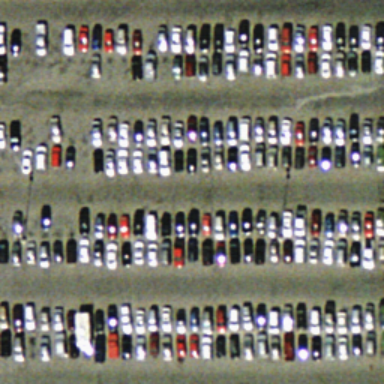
Lots of cars are very closed to each other in the parking lot .